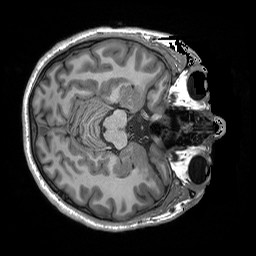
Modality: T1w
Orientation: axial
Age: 35
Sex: male
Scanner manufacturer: siemens
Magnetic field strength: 3 T
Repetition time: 2.3 s
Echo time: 0.002 s